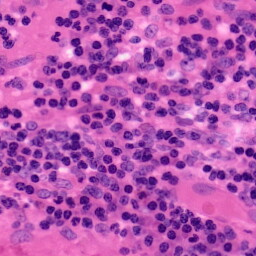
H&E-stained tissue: Colon